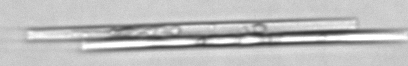
Label: Bacillaria